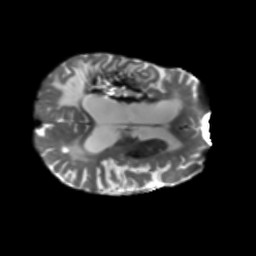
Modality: T2w
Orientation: axial
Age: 58
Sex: male
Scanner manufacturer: siemens
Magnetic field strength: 3 T
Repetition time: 5.25 s
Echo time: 0.08 s